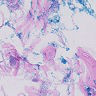
Metastatic tissue present: no